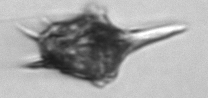
Label: Amylax